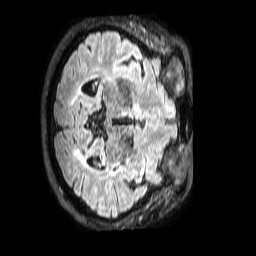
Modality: FLAIR
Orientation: axial
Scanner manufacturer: philips
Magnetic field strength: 3 T
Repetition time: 4.8 s
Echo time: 0.2794 s